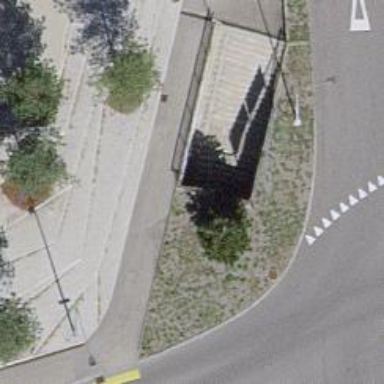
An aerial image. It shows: Retaining wall.